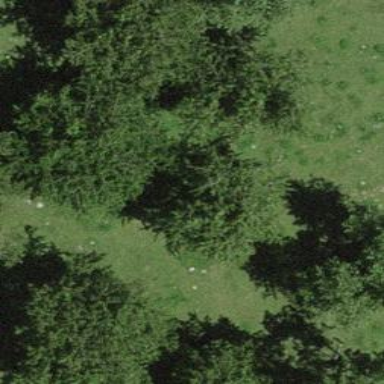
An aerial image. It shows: Agricultural area with deciduous broadleaved trees.